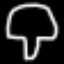
Label: mushroom